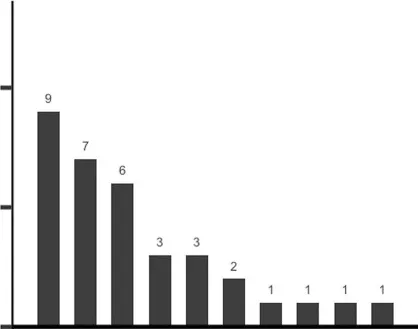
UpSet plot of the top DCGs determined by four differential network methods in the SARS-CoV-2 case study dataset. Results displayed for SFM-SHS and SFM-DHS are from the bootstrap estimation procedure.
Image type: chart (chart)